Field crop: tomato
Growth stage: 1
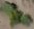
Species: solanum